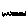
Label: zigzag